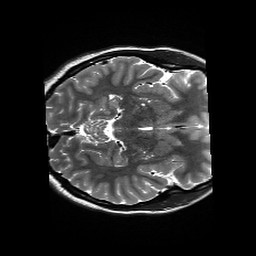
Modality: T2w
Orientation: axial
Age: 18
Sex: female
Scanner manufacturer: siemens
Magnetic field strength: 3 T
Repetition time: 13.52 s
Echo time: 0.088 s